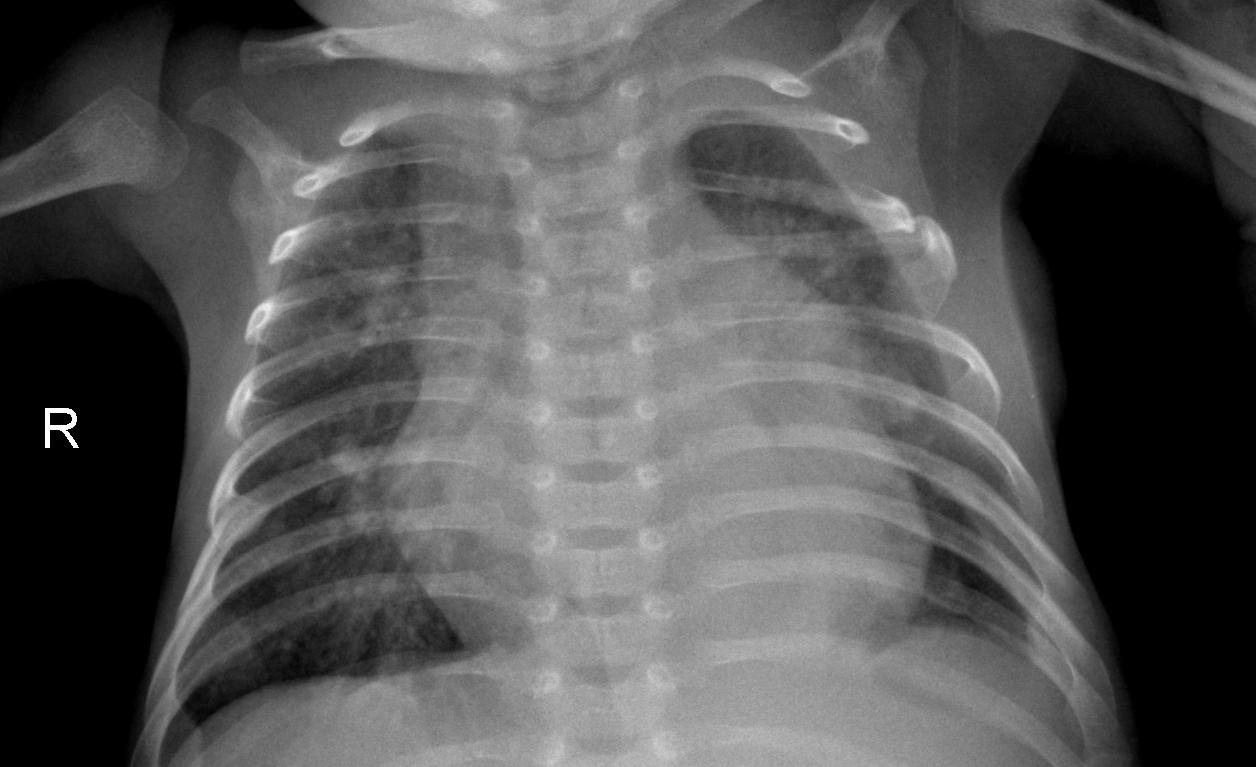
Diagnosis: PNEUMONIA